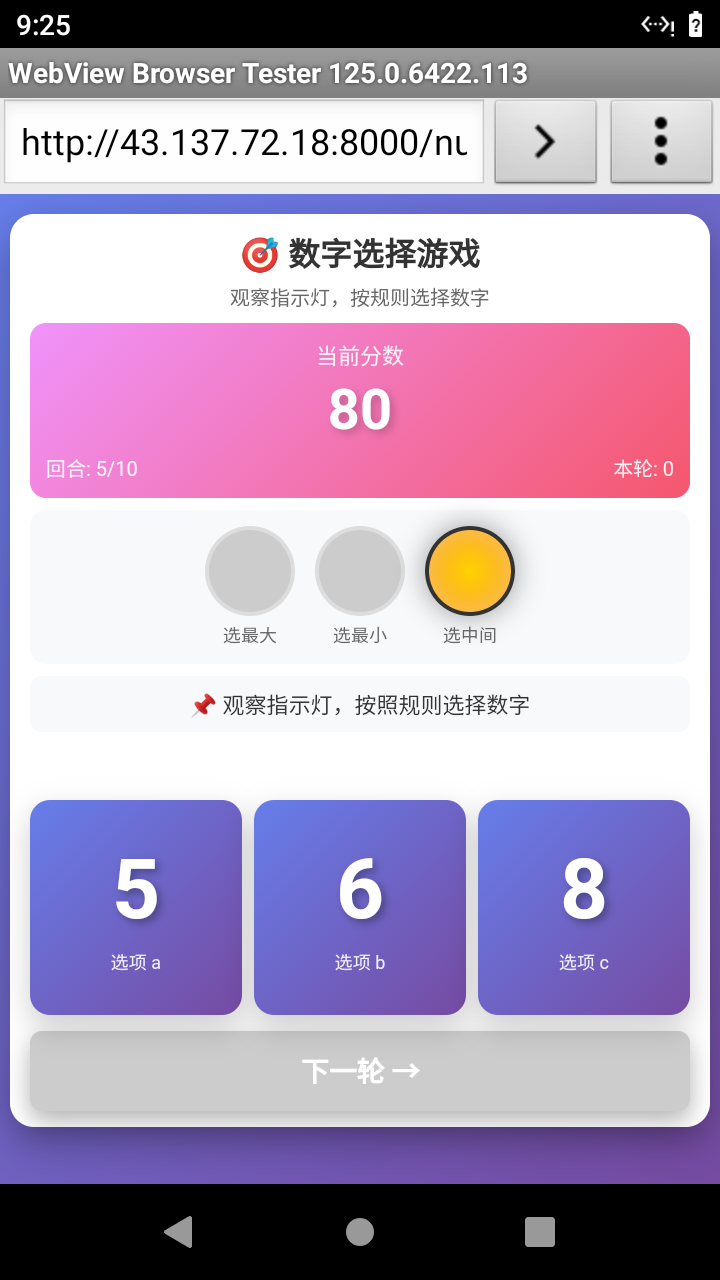

Select the correct number based on the traffic light color.
Answer: 1